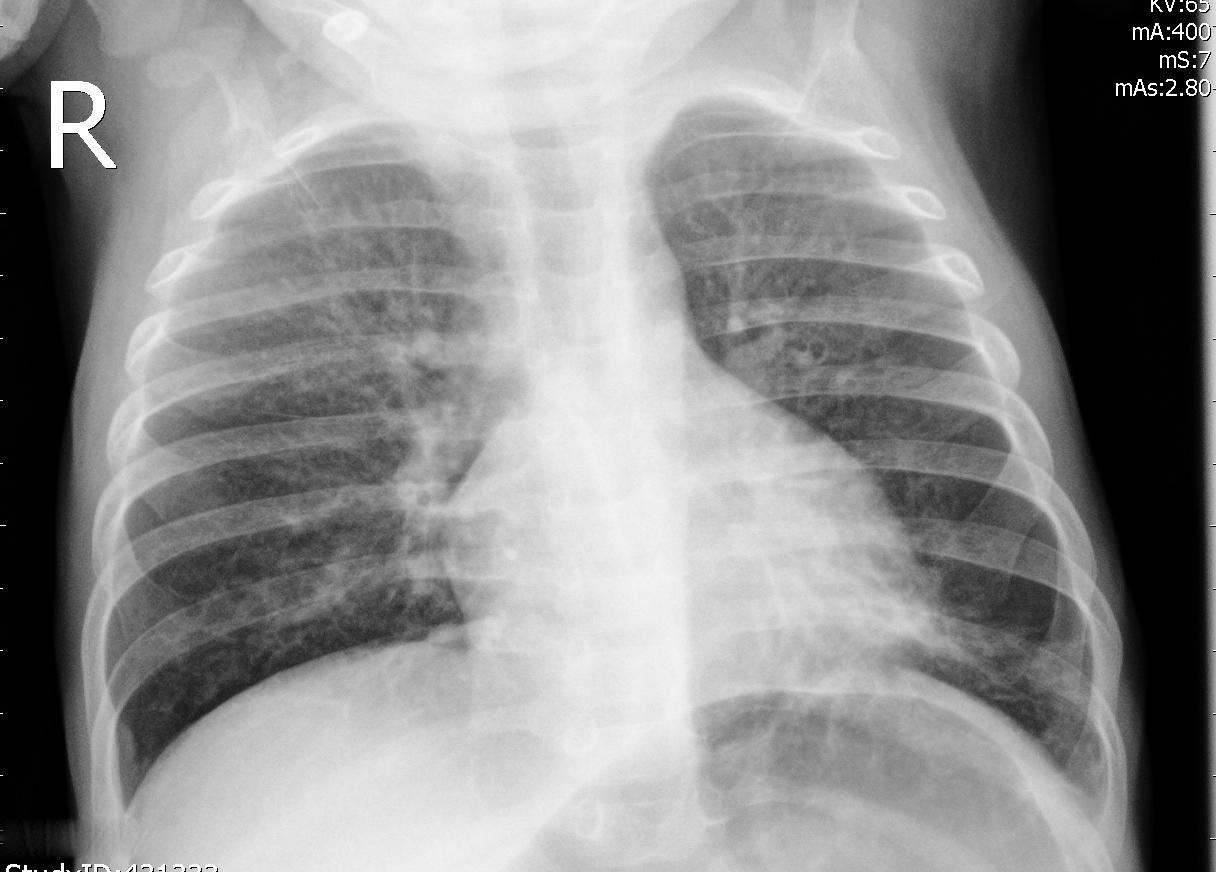
Diagnosis: PNEUMONIA